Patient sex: F
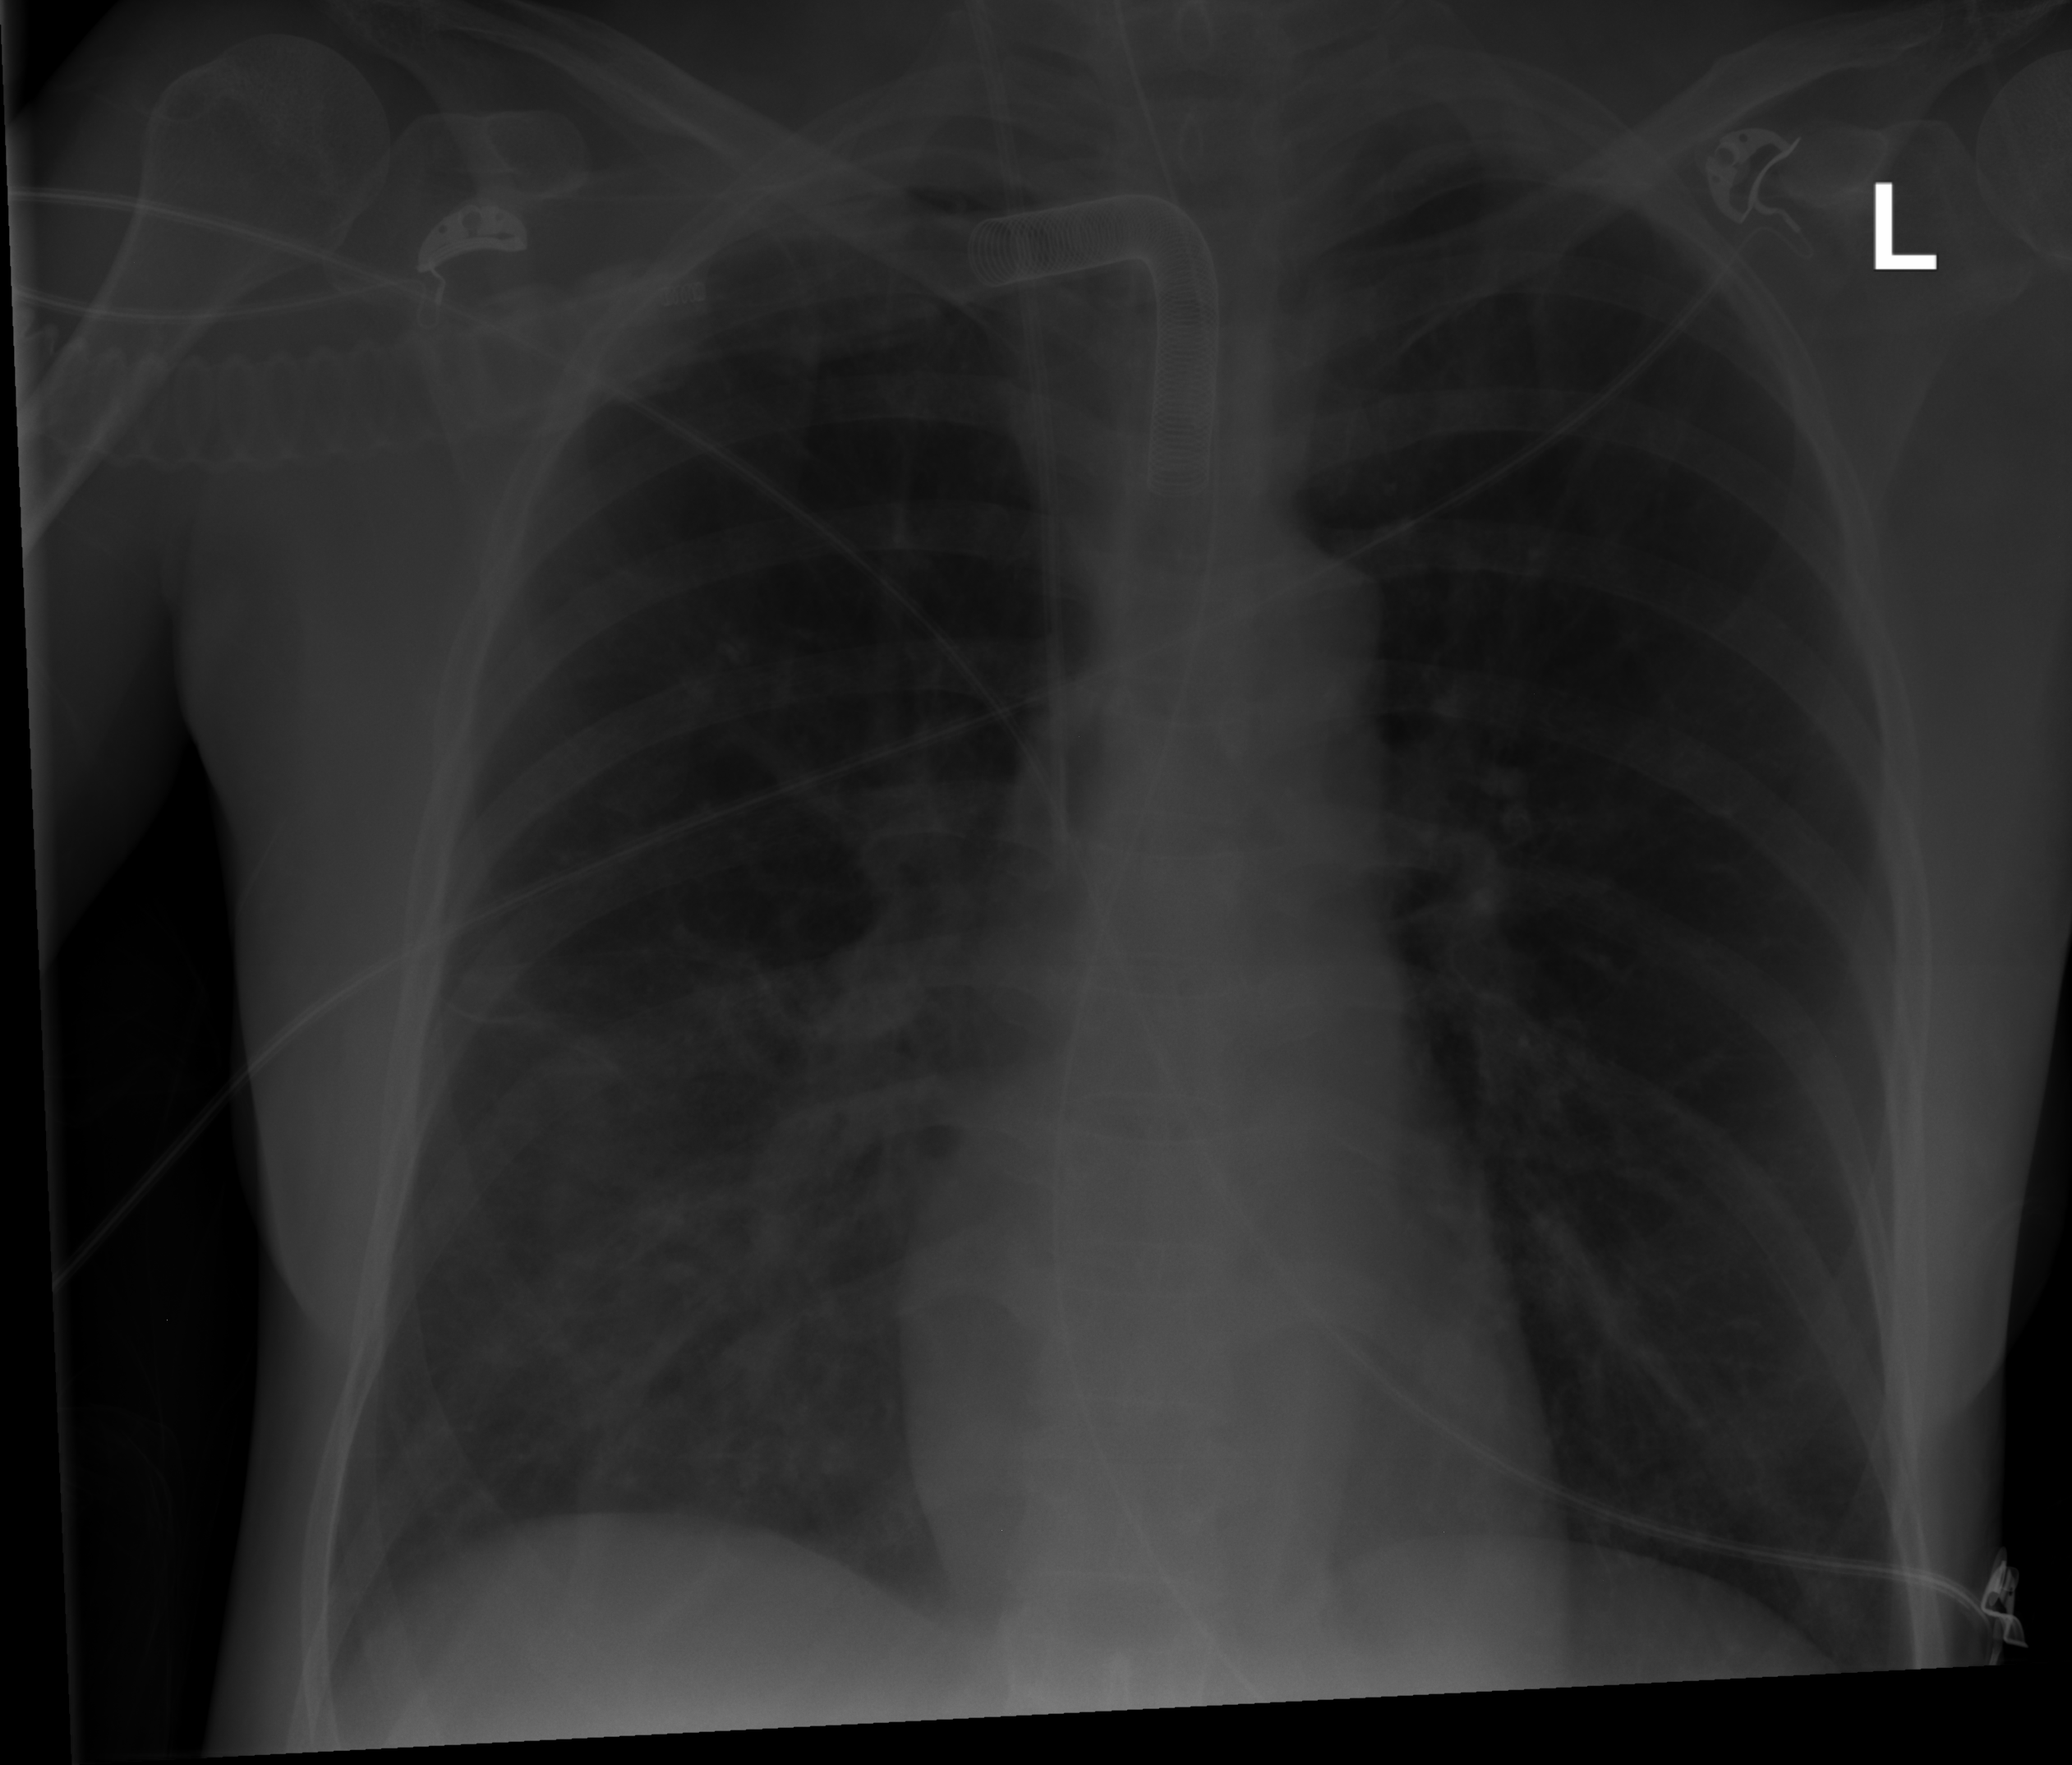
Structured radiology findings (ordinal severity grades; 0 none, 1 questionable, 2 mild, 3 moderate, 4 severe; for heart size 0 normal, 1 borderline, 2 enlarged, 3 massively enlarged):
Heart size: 0
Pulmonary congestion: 0
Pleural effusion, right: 0
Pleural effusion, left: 0
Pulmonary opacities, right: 2
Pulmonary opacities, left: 0
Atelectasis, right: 0
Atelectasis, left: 0